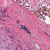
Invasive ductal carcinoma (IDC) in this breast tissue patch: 1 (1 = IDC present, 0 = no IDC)